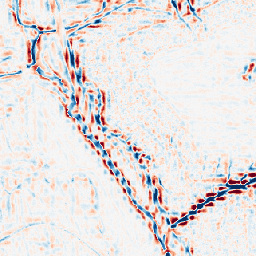
Category: wavelet
Decomposition family: wavelet_reverse_biorthogonal
Decomposition parameters: wavelet: rbio1.3
level: 3
Upsampling method: area
Upsampling parameters: scale: 4
Upsampling scale: 4